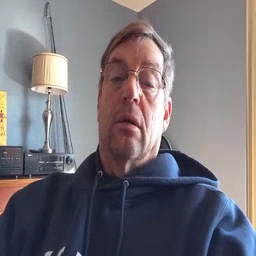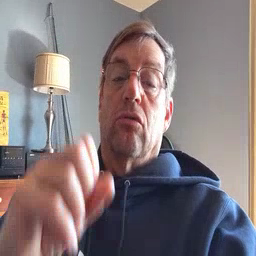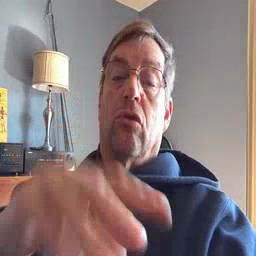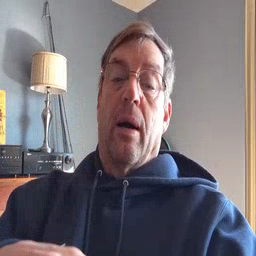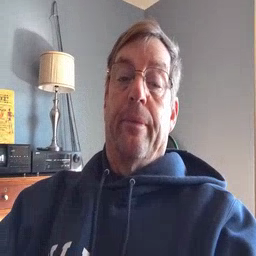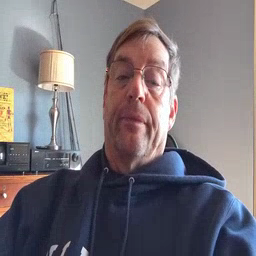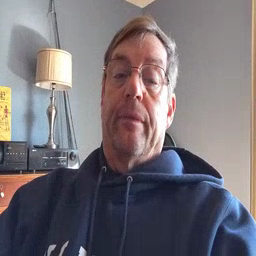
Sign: drop